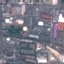
Land use / land cover class: Industrial